Interaction volume radius: 10 \u00c5
Interaction volume height: 10 \u00c5
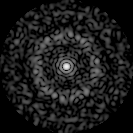
Disorder parameter: 0.8397